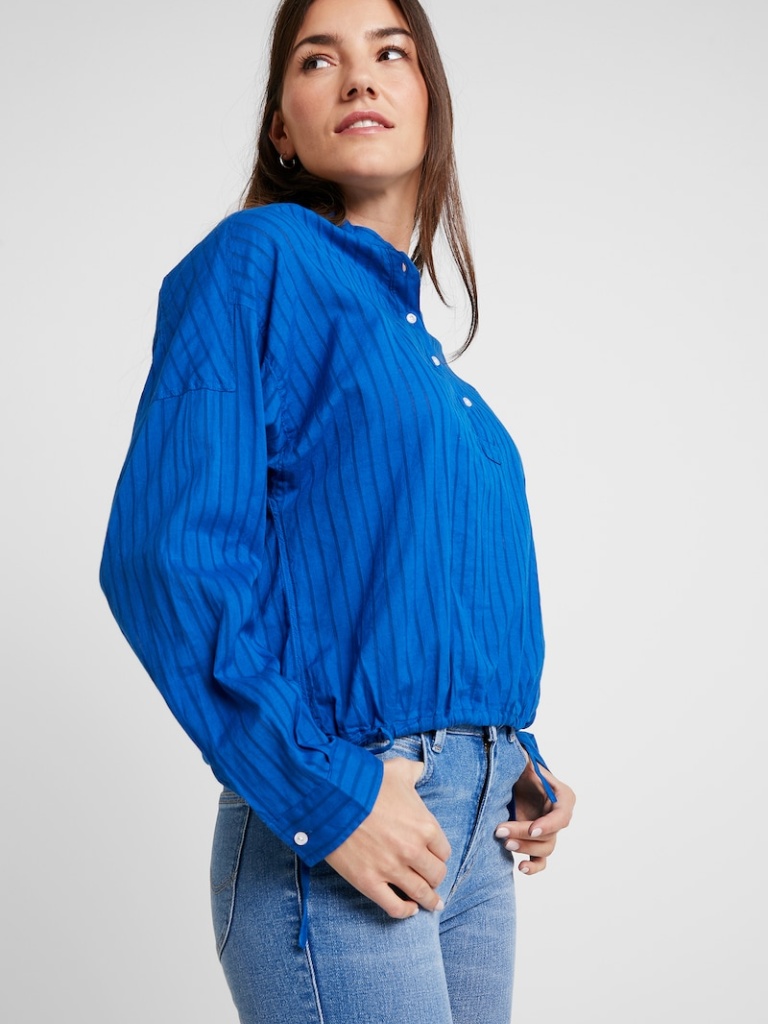
cotton relaxed a long-sleeved with the sleeves down waist length Untucked mandarin shirt